Brain MRI, modality: ceT1
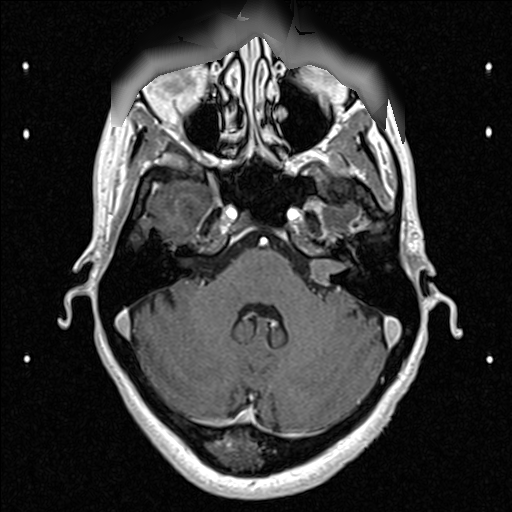